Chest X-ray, AP view. Patient: 37 years old, sex M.
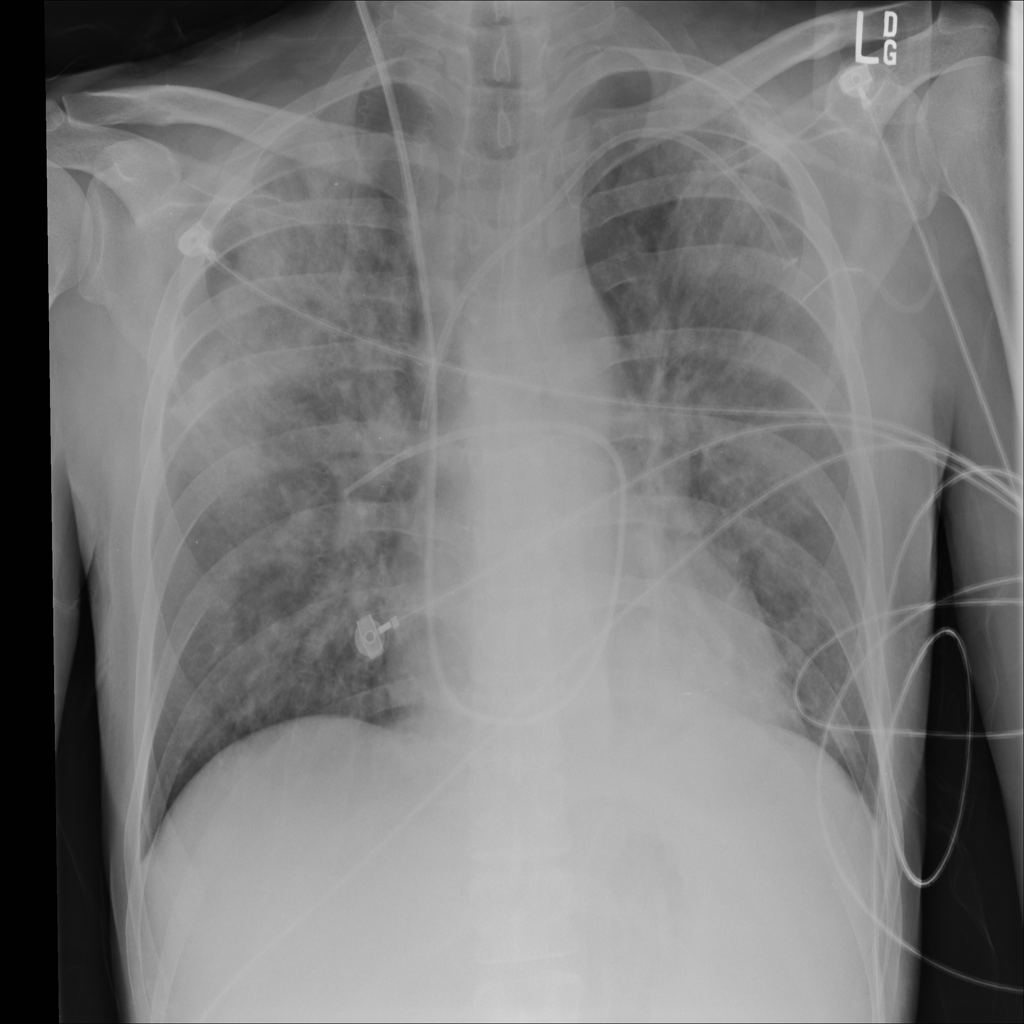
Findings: Consolidation